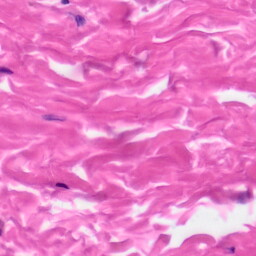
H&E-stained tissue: Skin